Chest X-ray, PA view. Patient: 42 years old, sex M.
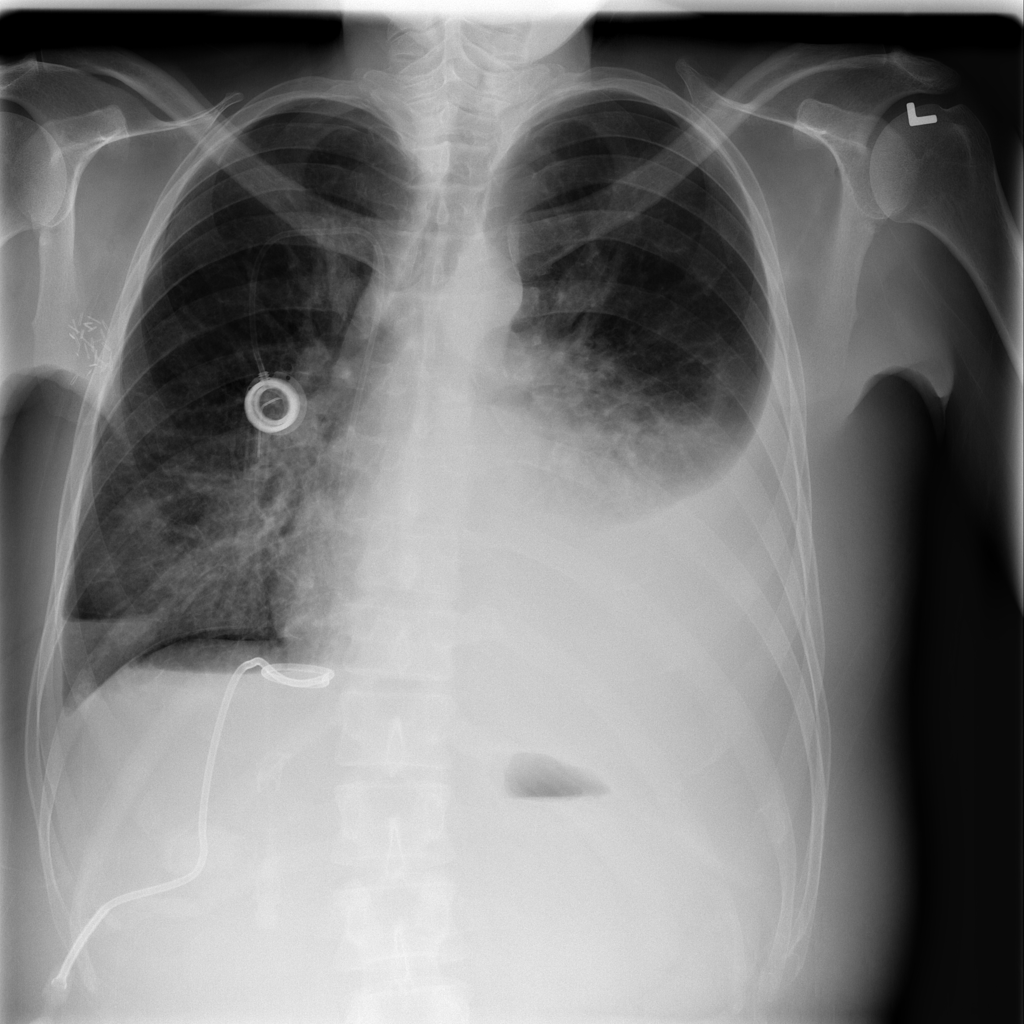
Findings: Effusion